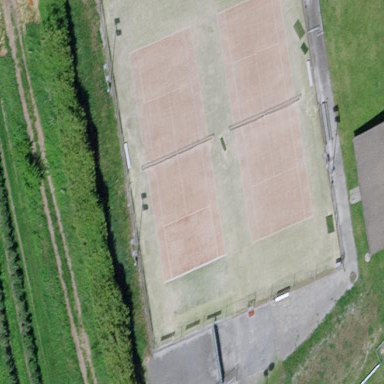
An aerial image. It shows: Tennis court on pitch.